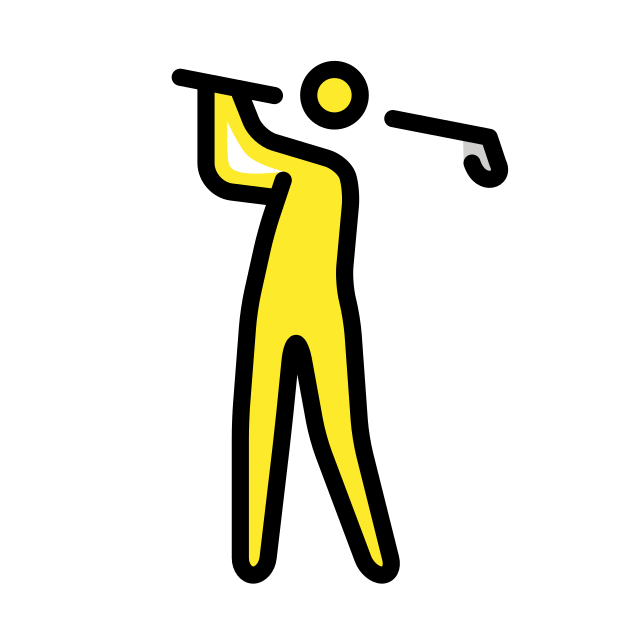
Emoji: 🏌
Name: golfer
Unicode: 0x1f3cc